Question: I've created an exception filter for my Web API controller actions, but it doesn't seem to do anything (even though it does get invoked).
'''
public class ExceptionHandlerAttribute : ExceptionFilterAttribute
{
public override void OnException(HttpActionExecutedContext context)
{
context.Response = new HttpResponseMessage(HttpStatusCode.BadRequest);
context.Response.Content = new StringContent("My content");
context.Response.ReasonPhrase = "My reason";
}
}
'''
I've also tried:
'''
public override void OnException(HttpActionExecutedContext context)
{
throw new HttpResponseException(
new HttpResponseMessage(HttpStatusCode.BadRequest)
{
Content = new StringContent("The content"),
ReasonPhrase = "The reason"
});
}
'''
'''
[ExceptionHandler]
public class MyController : ApiController
{
[Route("MyRoute"), HttpGet]
public MyModel Index() {
// code causing exception
}
}
'''
'''
public static class WebApiConfig
{
public static void Register(HttpConfiguration config)
{
config.Filters.Add(new ExceptionHandlerAttribute());
}
}
'''
However, when an exception occurs the client receives this:

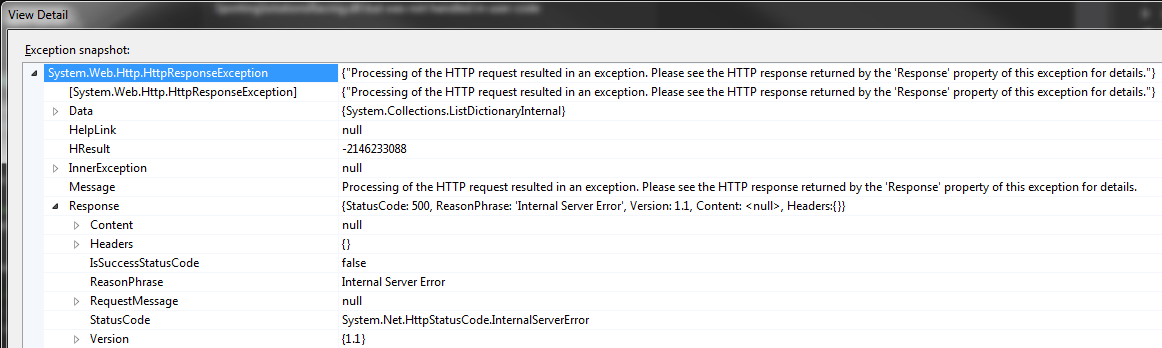
Answer: You need to throw an 'HttpResponseException' with the response from your exception filter:
'''
public override void OnException(HttpActionExecutedContext context)
{
throw new HttpResponseException(
new HttpResponseMessage(HttpStatusCode.BadRequest)
{
Content = new StringContent("The content"),
ReasonPhrase = "The reason"
});
}
'''
Here's more details on <URL>.